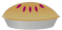
pie